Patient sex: M
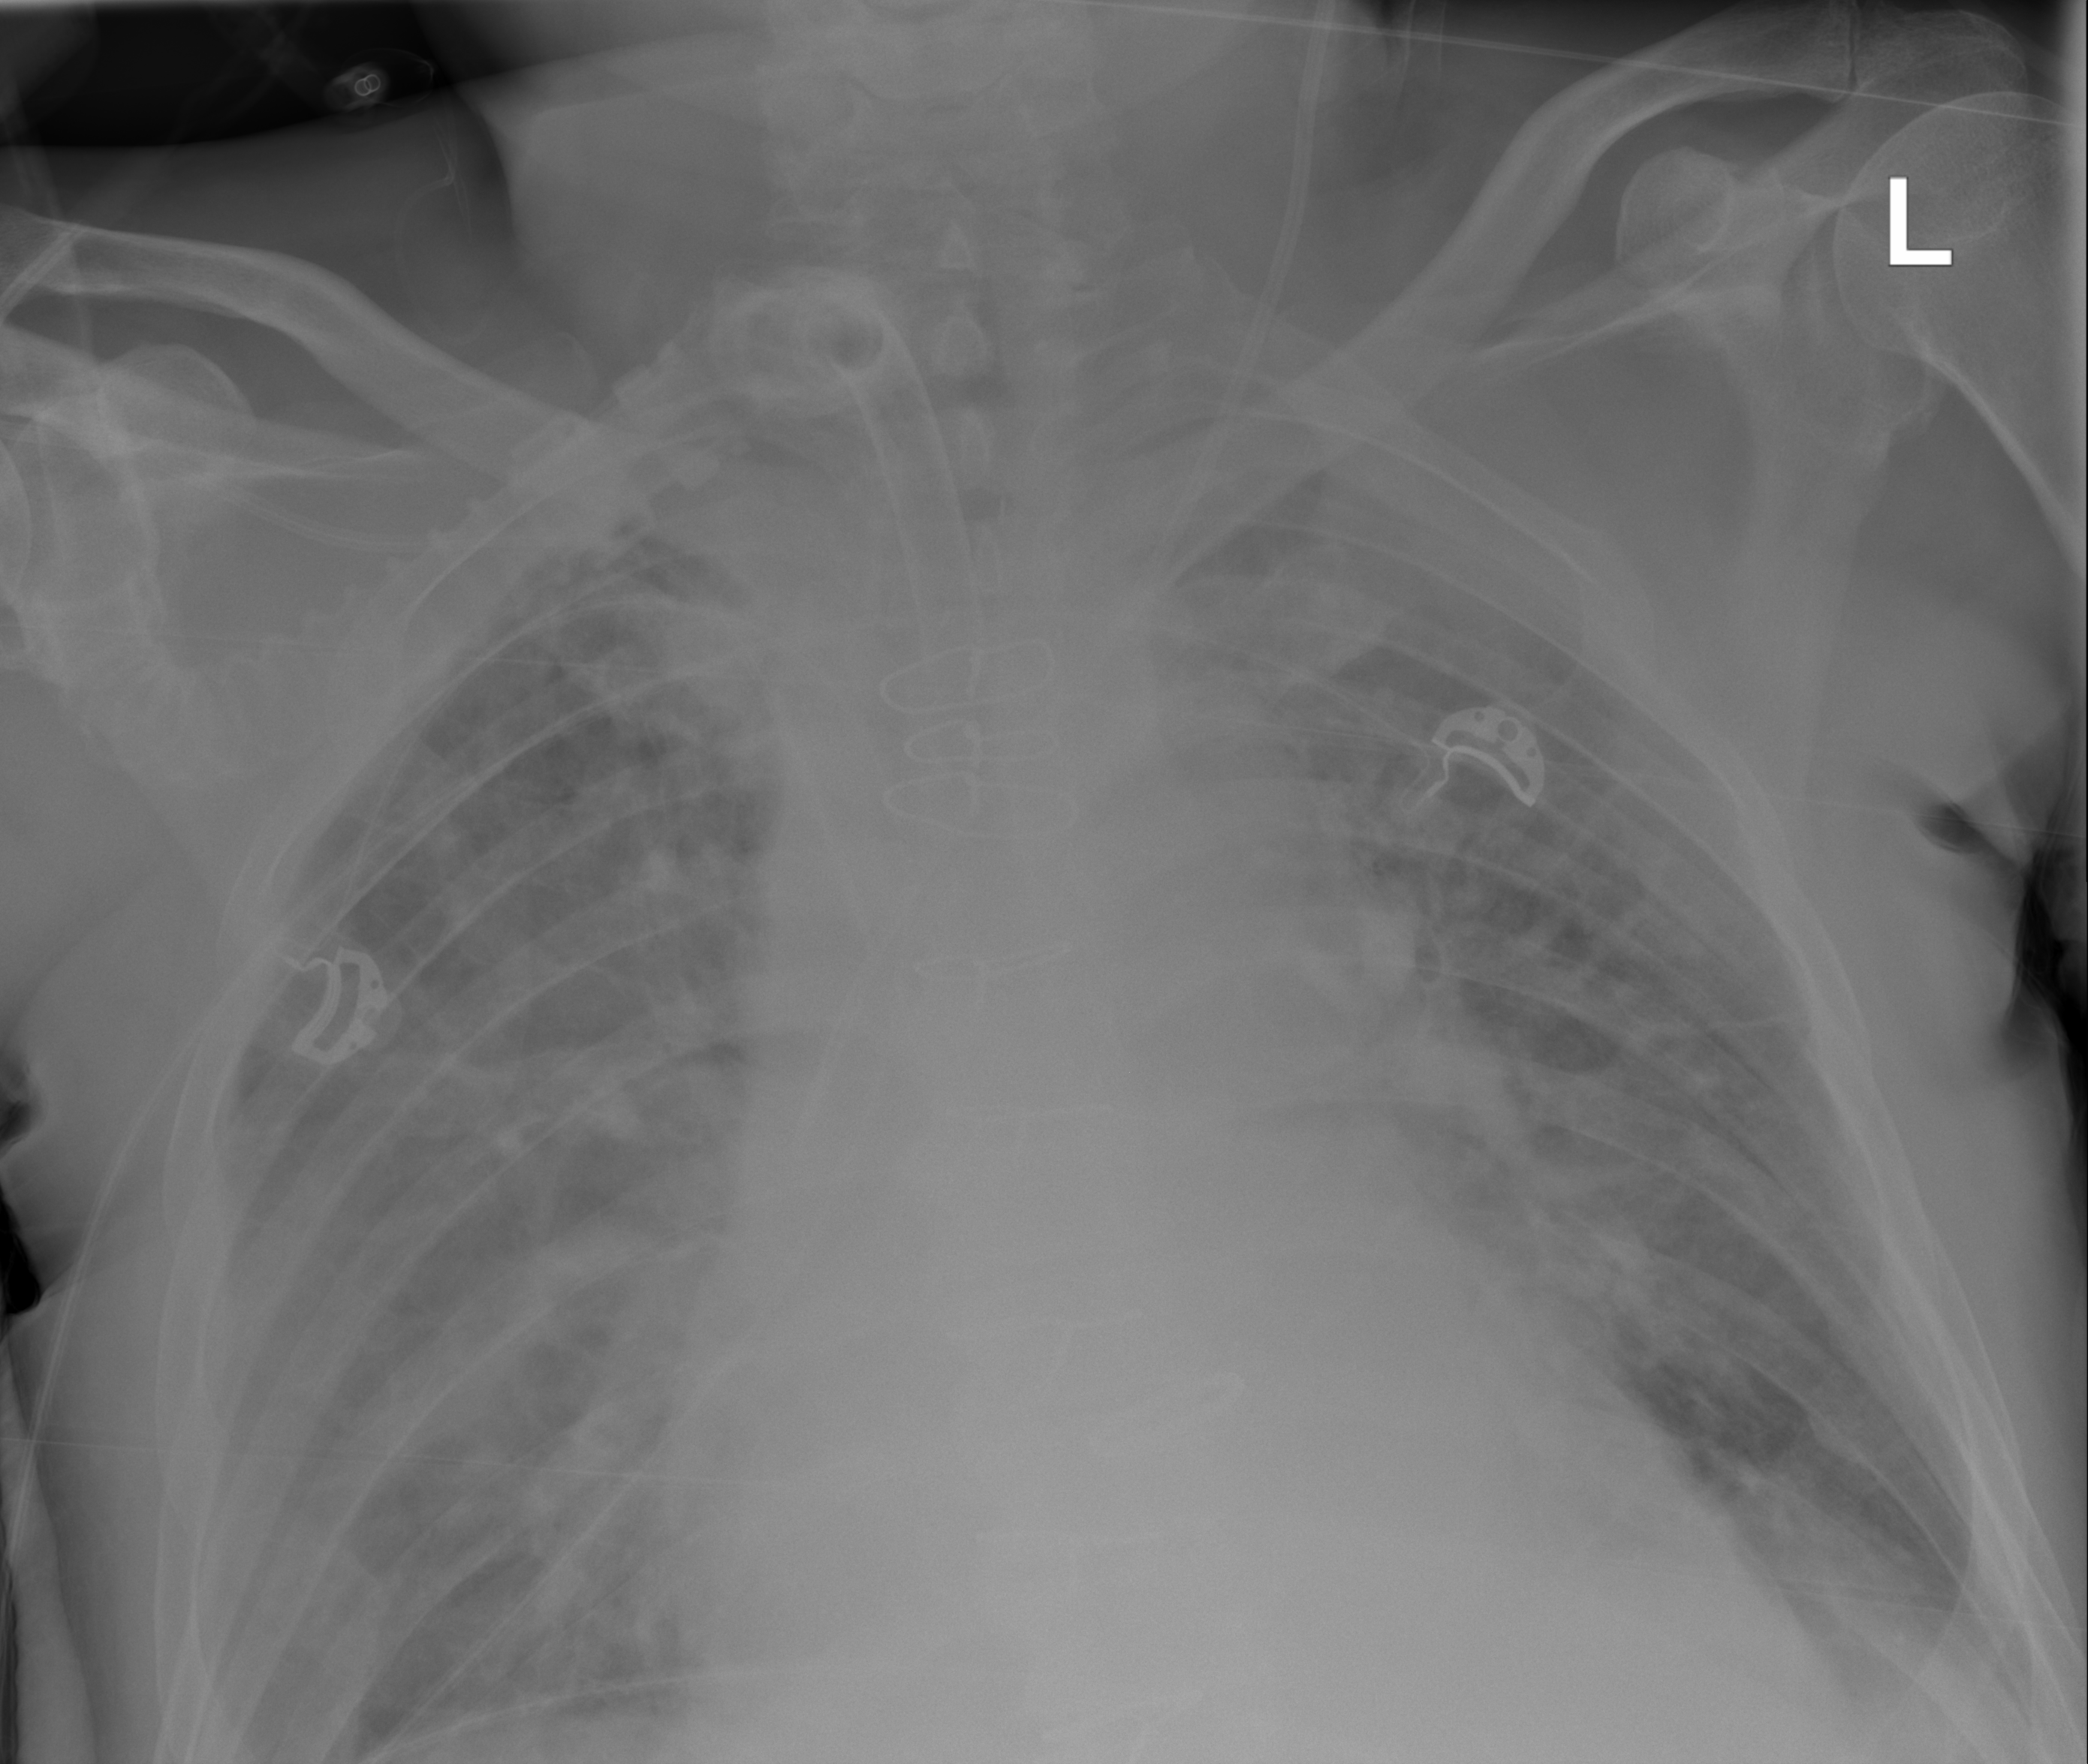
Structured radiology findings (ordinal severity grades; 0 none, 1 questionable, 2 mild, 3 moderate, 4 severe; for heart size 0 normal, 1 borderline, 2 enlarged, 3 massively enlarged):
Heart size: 2
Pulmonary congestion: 3
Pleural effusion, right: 3
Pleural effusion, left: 3
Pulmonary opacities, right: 3
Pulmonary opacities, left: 2
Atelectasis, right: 2
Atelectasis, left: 2